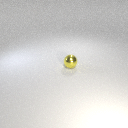
small yellow metal sphere